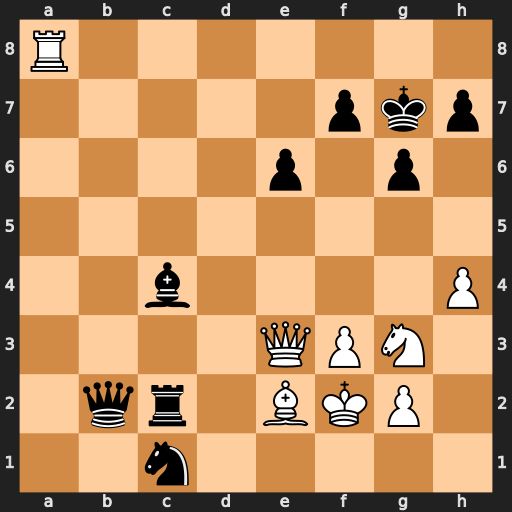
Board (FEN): R7/5pkp/4p1p1/8/2b4P/4QPN1/1qr1BKP1/2n5
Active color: w
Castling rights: -
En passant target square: -
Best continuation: Nh5+ gxh5 Qg5#